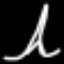
Label: The Eiffel Tower